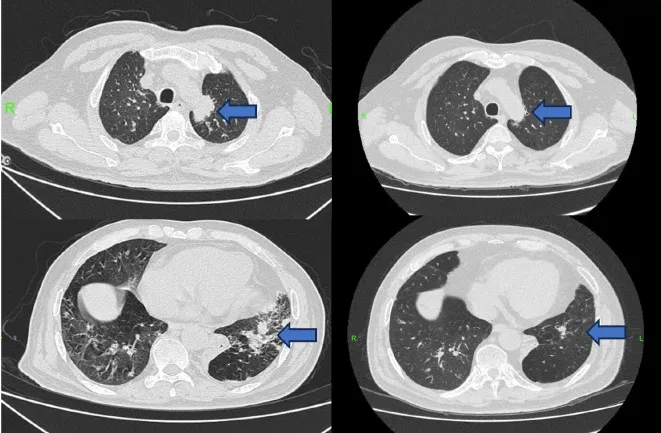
Lung CT. The blue arrows refer to the lesions in lung image before and after treatment.
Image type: radiology (ct)